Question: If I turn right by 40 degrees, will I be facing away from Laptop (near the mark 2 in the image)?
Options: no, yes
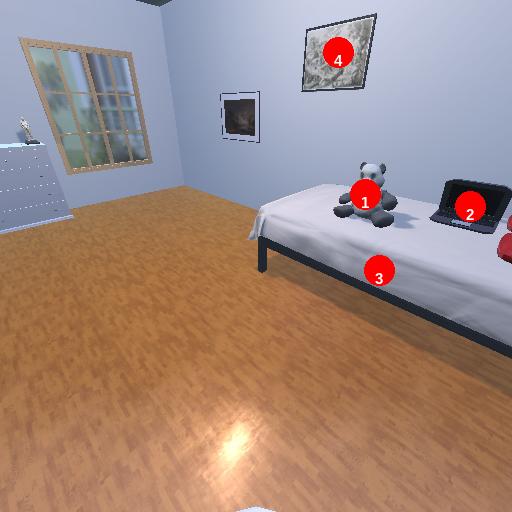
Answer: no